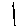
Label: line